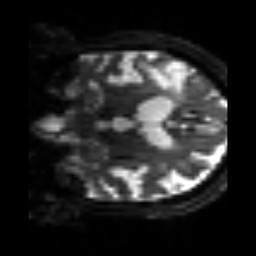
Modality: sbref
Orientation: coronal
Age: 69
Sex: male
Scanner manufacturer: siemens
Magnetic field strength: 3 T
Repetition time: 3.2 s
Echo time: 0.081 s